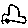
Label: car